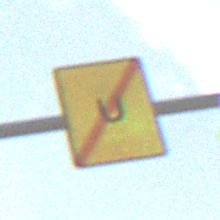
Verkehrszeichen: EndeUmleitung
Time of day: Midday
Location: Outdoor (Suburban)
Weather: PartlyCloudy
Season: Summer
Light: Natural